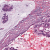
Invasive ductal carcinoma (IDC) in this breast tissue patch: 1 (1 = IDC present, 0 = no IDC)